Question: I have usersProfile table, where save data by uid

How to select all users uid and data?
I can select only Authorized users data.
'''
getUsersData(token: string) {
const userId = this.authService.getActiveUser().uid;
return this.http.get('https://mainapp.firebaseio.com/usersProfile/' + userId + '.json?auth=' + token)
.map((response: Response) => {
const usersData: UsersData[] = response.json() ? response.json(): [];
return usersData;
})
.do((userData : UsersData[]) => {
if (userData) {
this.usersData = userData;
}
else {
this.usersData = [];
}
})
}
'''
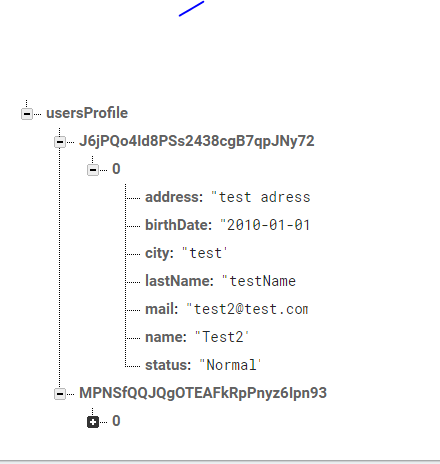
Answer: If you want use firebase you must read this <URL>. First of all you need add firebase to your Ionic project and
Installation & Setup in JavaScript initialize the realtime database JavaScript SDK.
Just do 'npm install firebase'
In your app.module.ts create firebase config object:
'''
// Set the configuration for your app
// TODO: Replace with your project's config object
var config = {
apiKey: "apiKey",
authDomain: "projectId.firebaseapp.com",
databaseURL: "https://databaseName.firebaseio.com",
storageBucket: "bucket.appspot.com"
};
firebase.initializeApp(config);
// Get a reference to the database service
var database = firebase.database();
'''
You could find all setting in your <URL>. For more information read Firebase documentation.
After that inside you angular service you could import firebase and do request to database:
'''
import * as firebase from 'firebase';
// Service declaration here
// code here ...
getUsersData() {
const userId = this.firebase.auth().currentUser.uid;
return firebase.database().ref('usersProfile')
.once('value')
.then(snapshot => snapshot.val())
.then(users => console.log(users));
}
'''
More information you could find <URL>